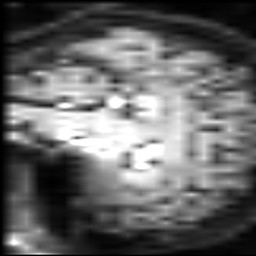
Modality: inplaneT2
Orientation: sagittal